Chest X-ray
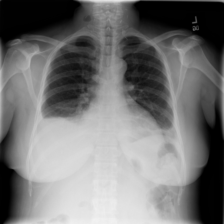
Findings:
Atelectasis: positive
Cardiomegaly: negative
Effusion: positive
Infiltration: negative
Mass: negative
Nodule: negative
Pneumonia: negative
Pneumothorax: negative
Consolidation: negative
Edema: negative
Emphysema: negative
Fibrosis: negative
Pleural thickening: negative
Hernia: negative